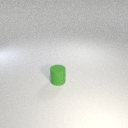
small green rubber cylinder